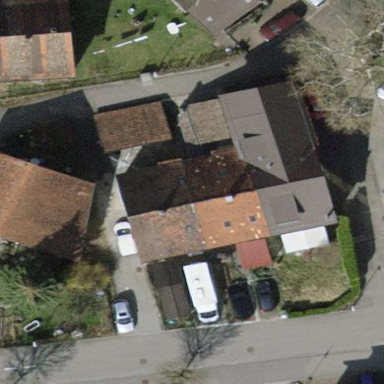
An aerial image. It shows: Terrace-style building with gabled roof.